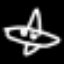
Label: airplane